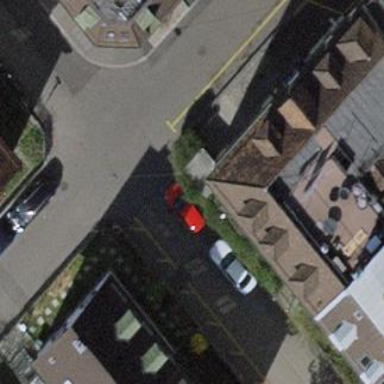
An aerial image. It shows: Parking lane designated for parking.